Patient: sex M, age 68
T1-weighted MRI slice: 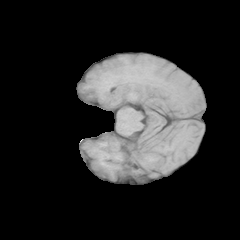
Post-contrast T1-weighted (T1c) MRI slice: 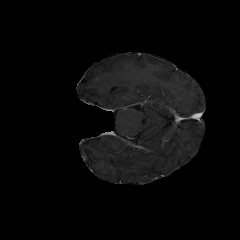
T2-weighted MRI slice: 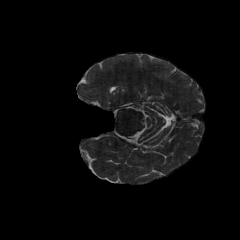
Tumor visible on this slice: no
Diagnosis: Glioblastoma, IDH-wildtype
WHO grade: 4